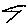
Label: line